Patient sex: M
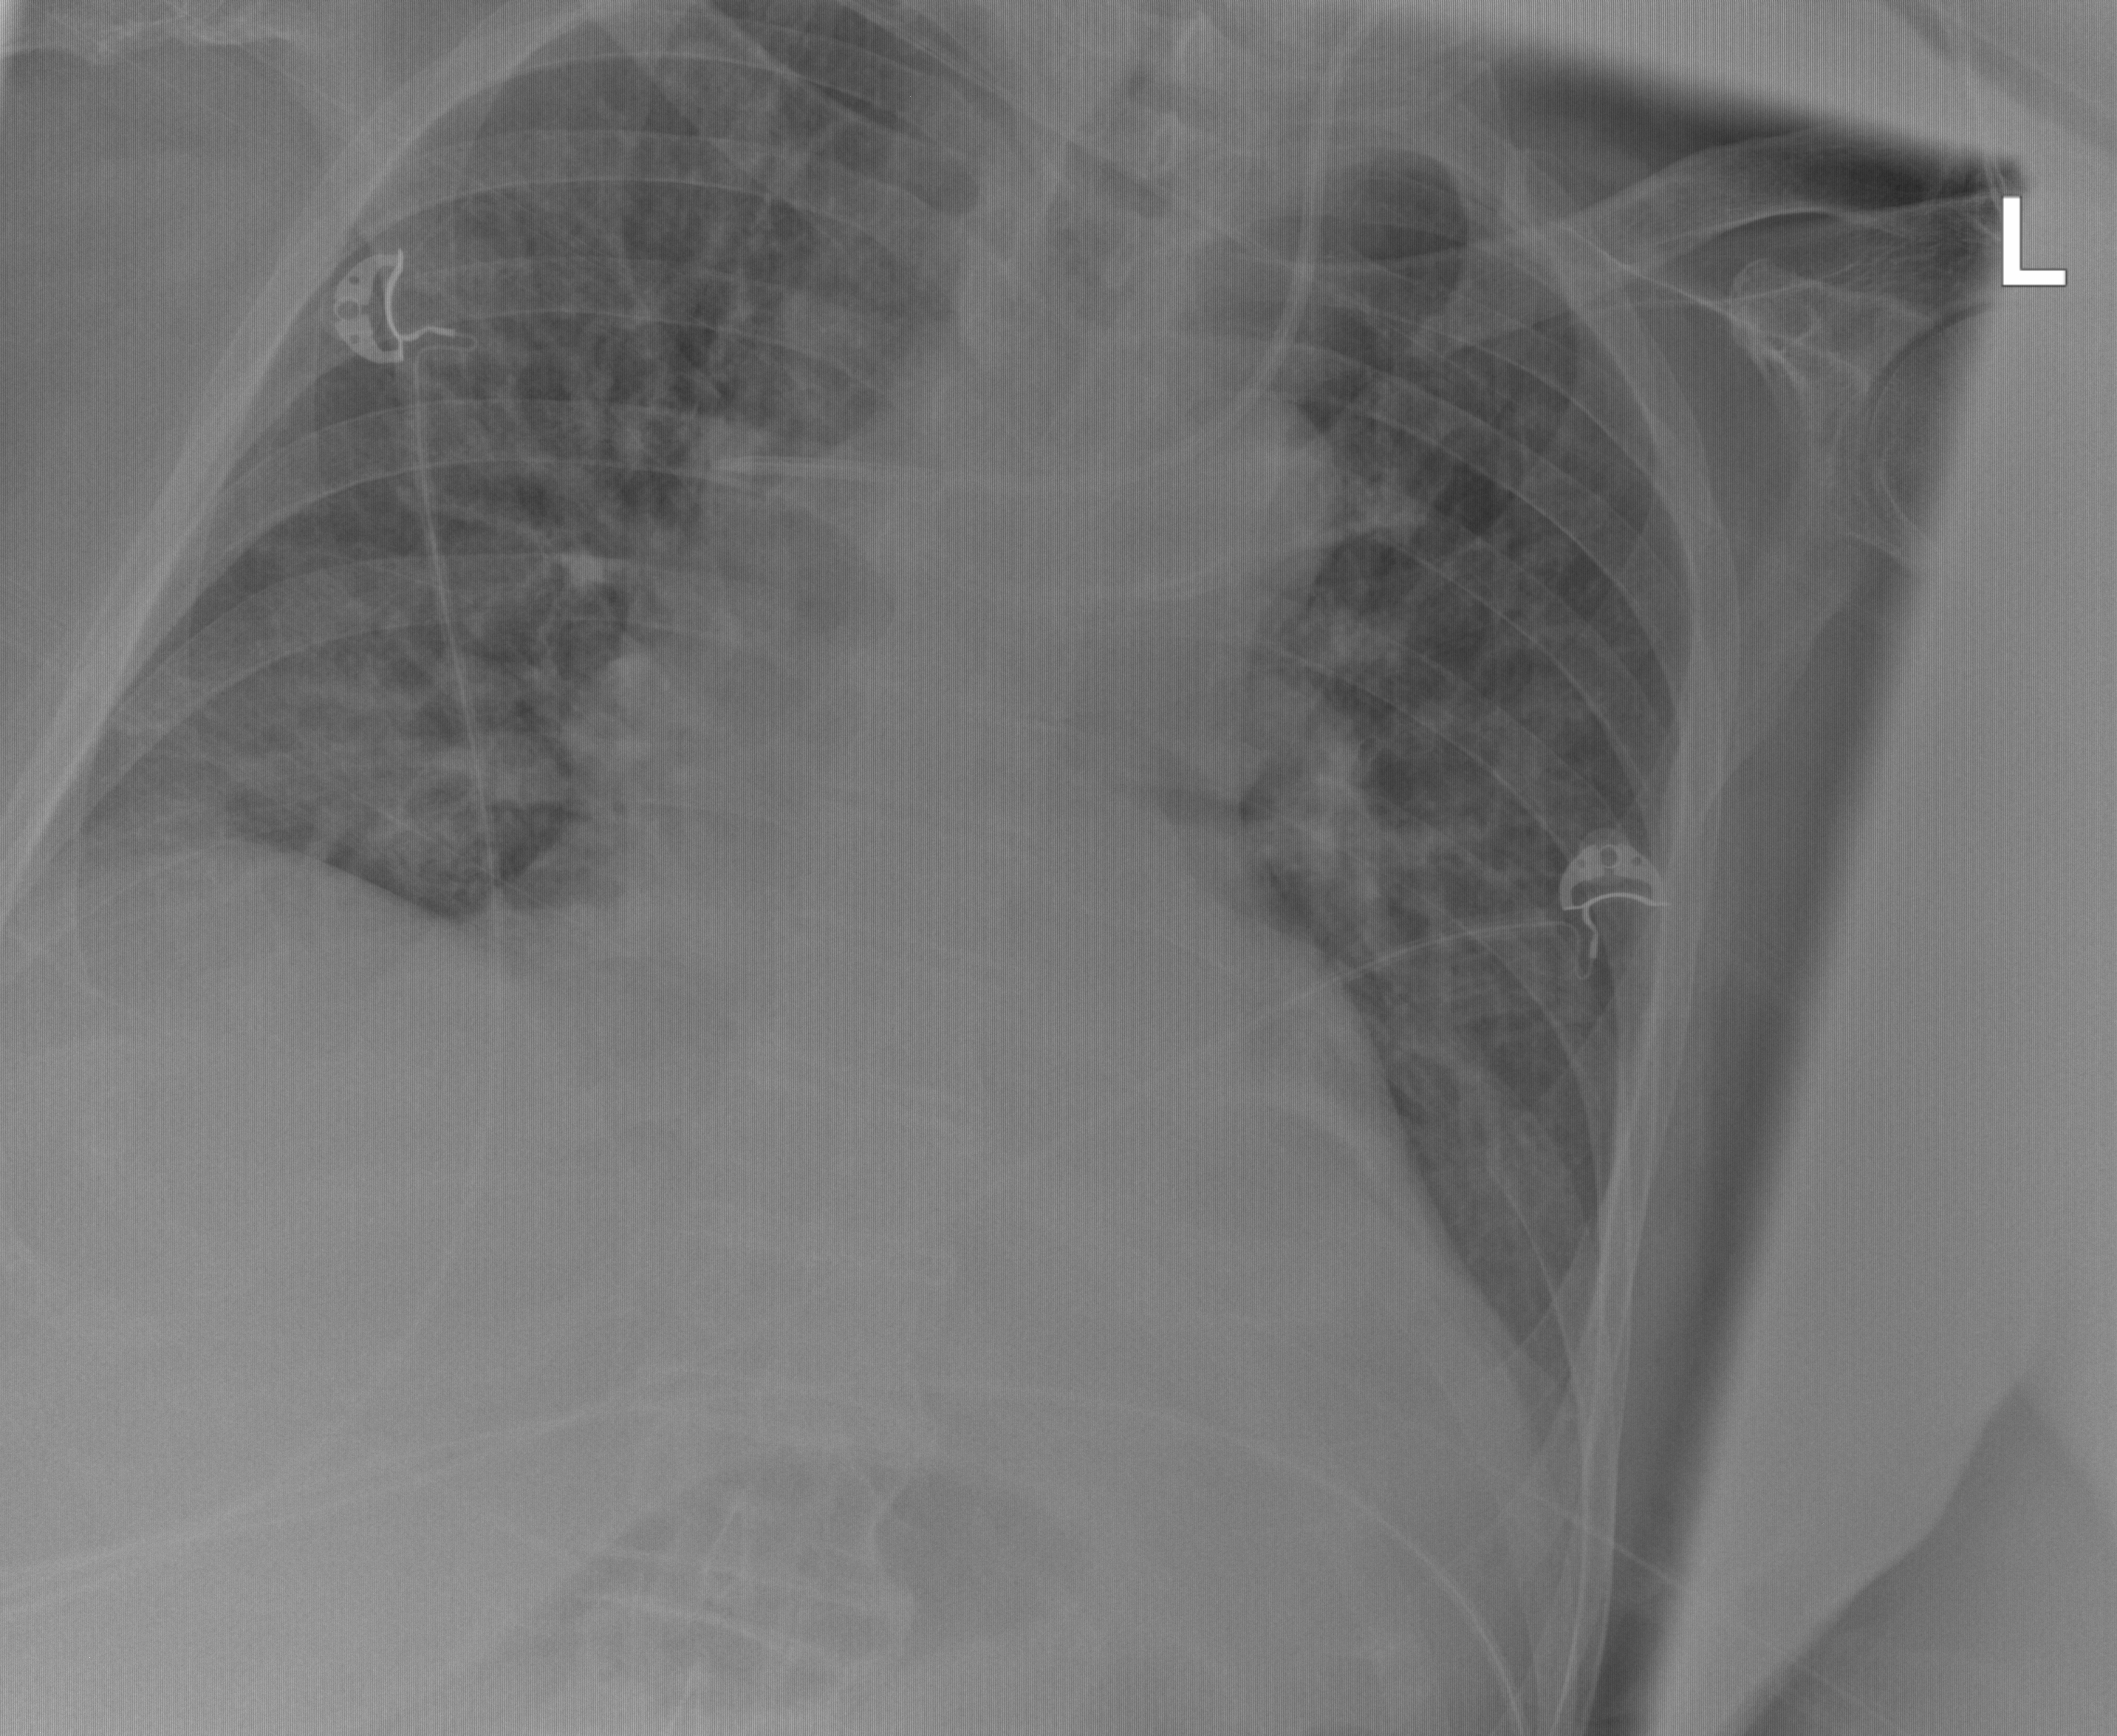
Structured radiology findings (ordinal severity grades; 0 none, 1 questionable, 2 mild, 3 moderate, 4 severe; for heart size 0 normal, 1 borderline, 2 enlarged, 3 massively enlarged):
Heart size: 2
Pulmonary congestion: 2
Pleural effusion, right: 2
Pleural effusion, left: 0
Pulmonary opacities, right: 2
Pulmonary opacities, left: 0
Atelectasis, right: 2
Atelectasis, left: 2